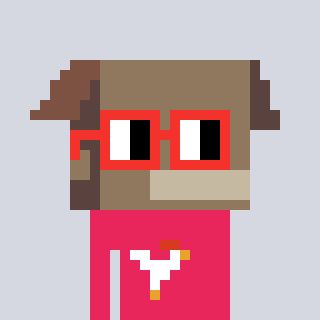
a pixel art character with square red glasses, a box-shaped head and a redpinkish-colored body on a cool background